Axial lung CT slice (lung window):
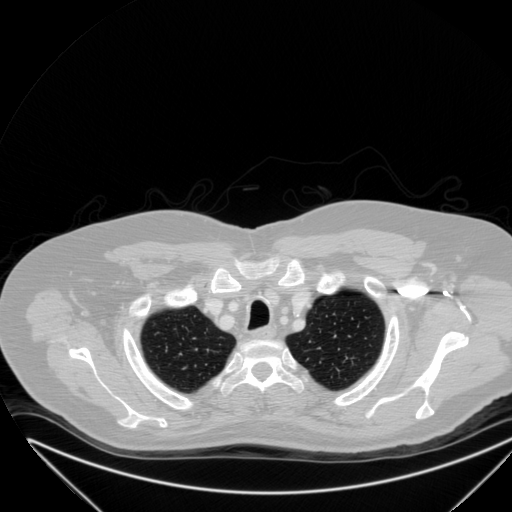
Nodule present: no